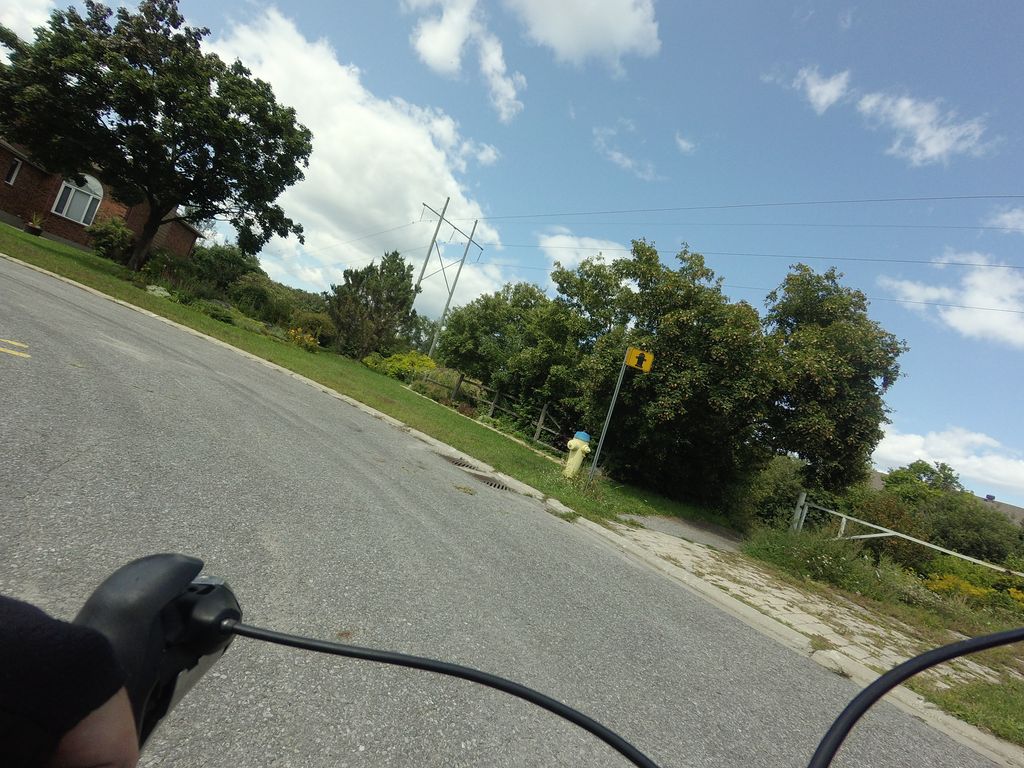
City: ottawa-gatineau